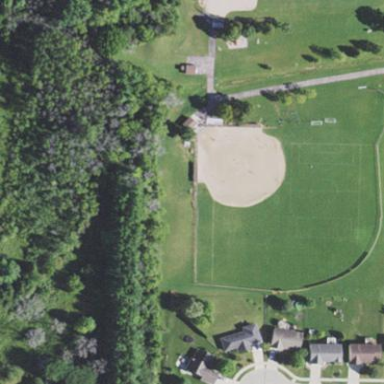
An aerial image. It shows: Baseball pitch for leisure land activities.